Field crop: maize
Growth stage: 1
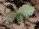
Species: datura